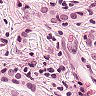
Metastatic tissue present: yes